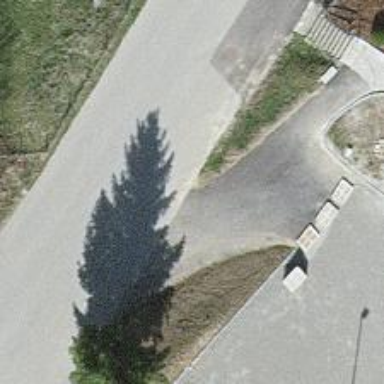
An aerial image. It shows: Parking area with surface.